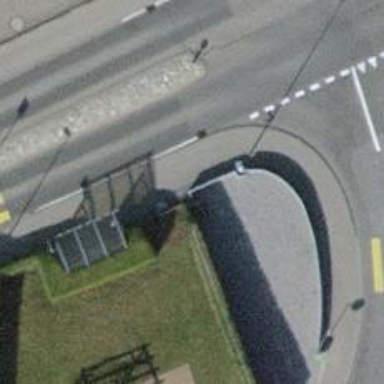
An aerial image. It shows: Platform for public transport is situated by the road.